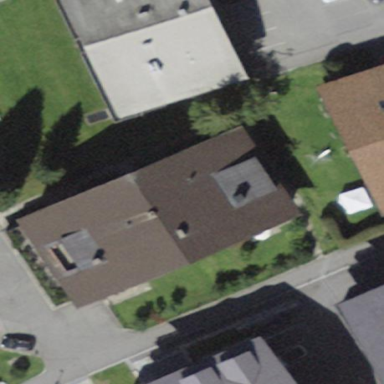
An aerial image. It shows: Gabled roof adorns the apartments building.